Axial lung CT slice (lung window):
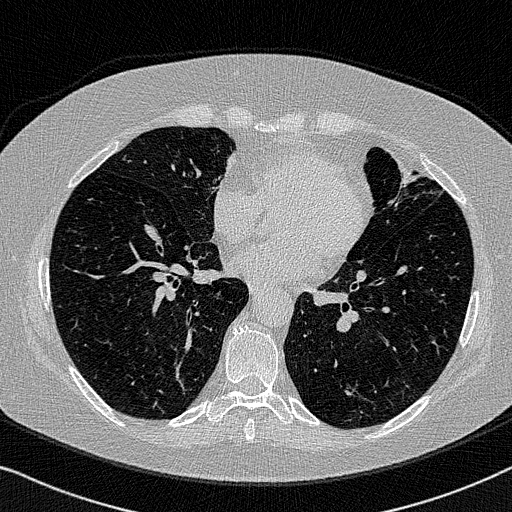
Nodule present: no